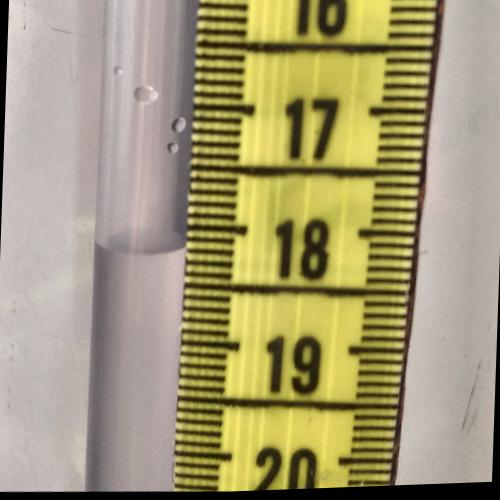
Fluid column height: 18.2 cm